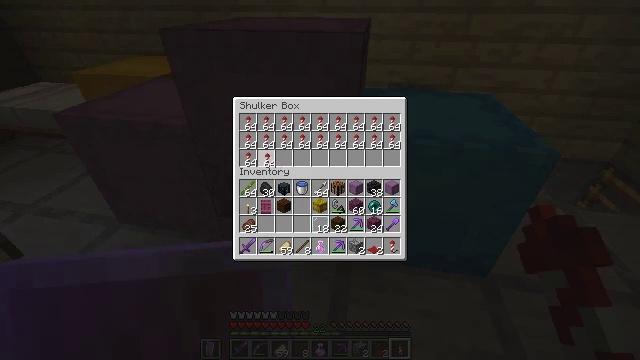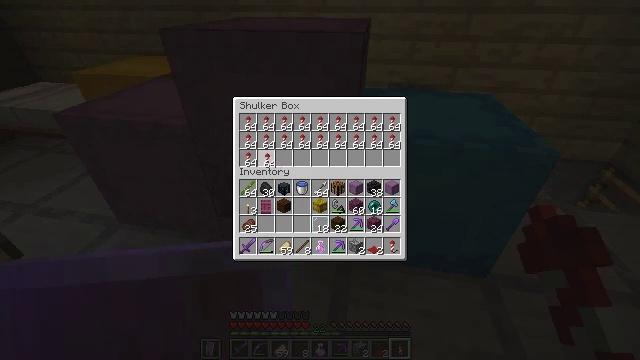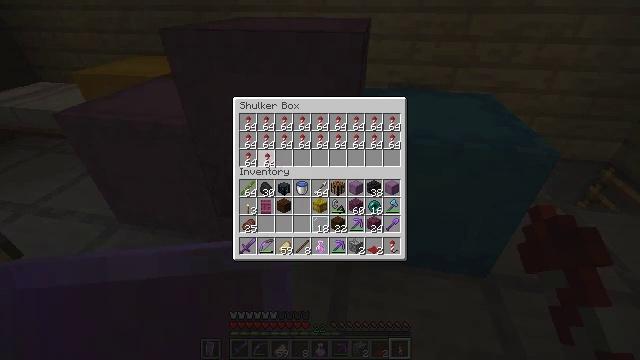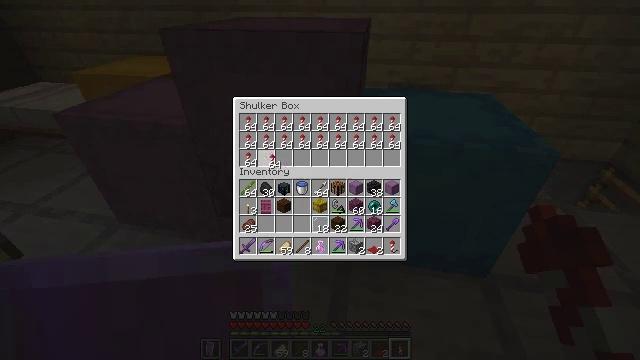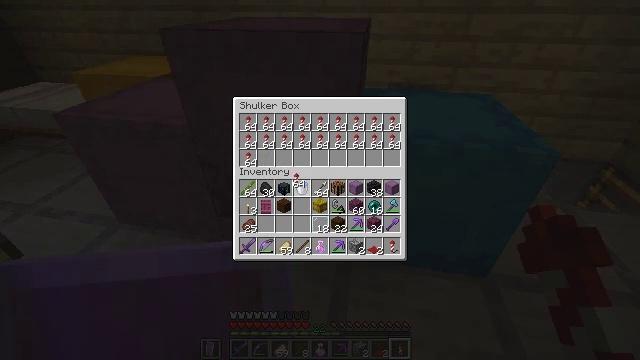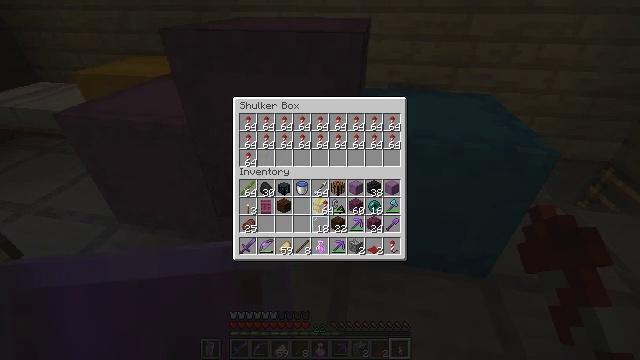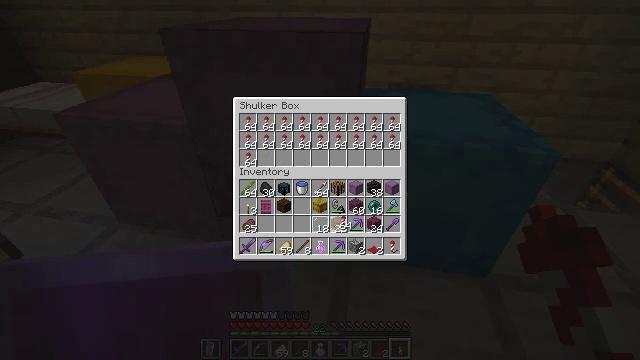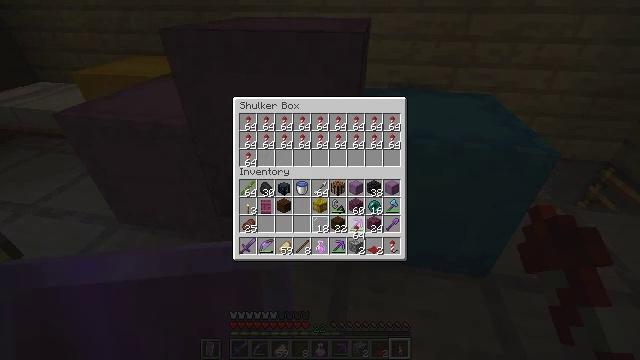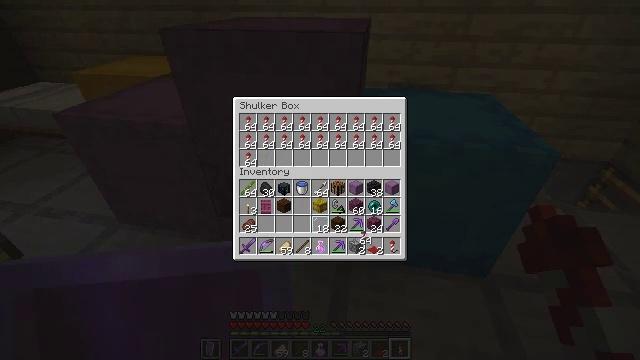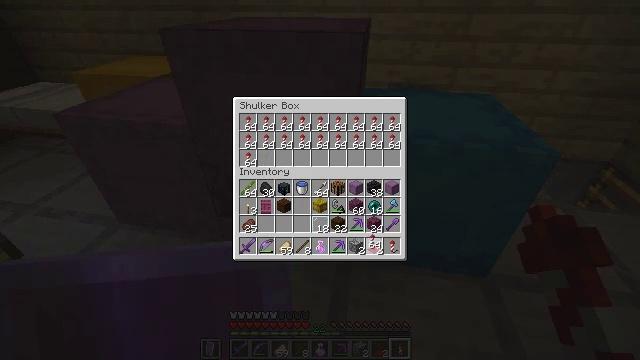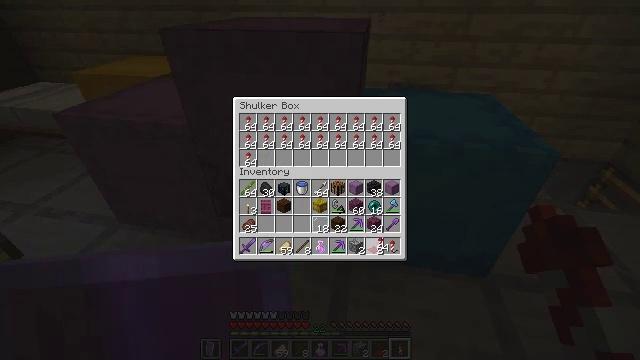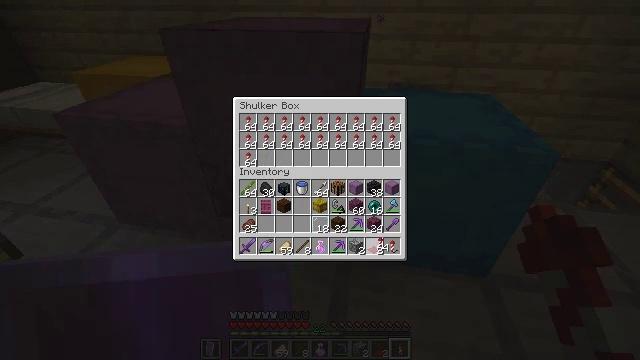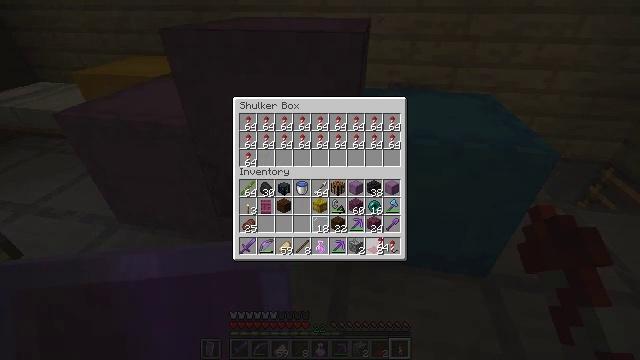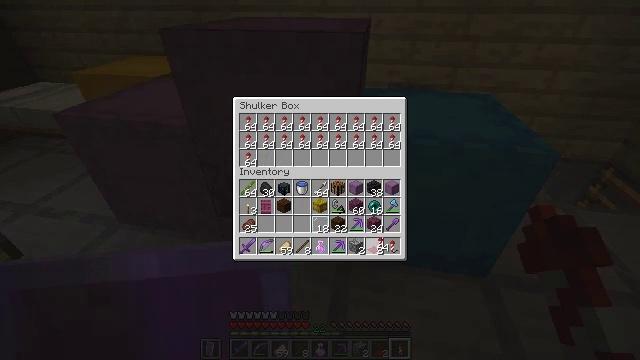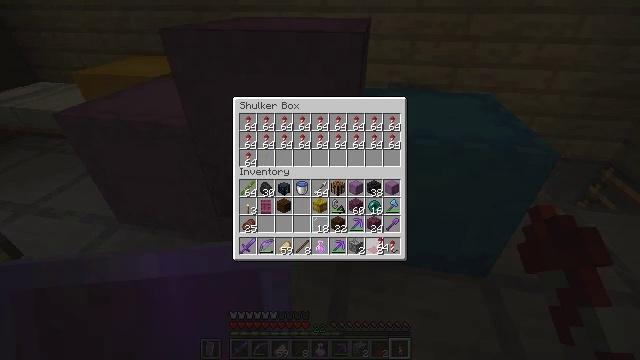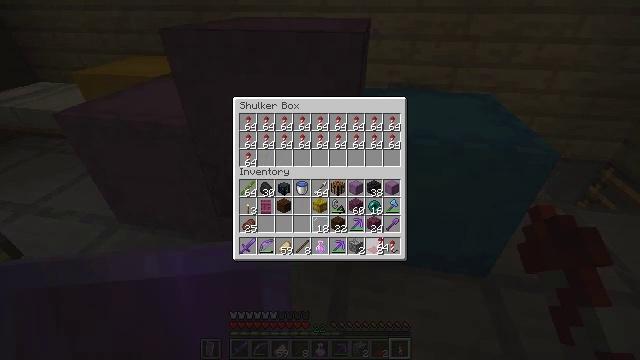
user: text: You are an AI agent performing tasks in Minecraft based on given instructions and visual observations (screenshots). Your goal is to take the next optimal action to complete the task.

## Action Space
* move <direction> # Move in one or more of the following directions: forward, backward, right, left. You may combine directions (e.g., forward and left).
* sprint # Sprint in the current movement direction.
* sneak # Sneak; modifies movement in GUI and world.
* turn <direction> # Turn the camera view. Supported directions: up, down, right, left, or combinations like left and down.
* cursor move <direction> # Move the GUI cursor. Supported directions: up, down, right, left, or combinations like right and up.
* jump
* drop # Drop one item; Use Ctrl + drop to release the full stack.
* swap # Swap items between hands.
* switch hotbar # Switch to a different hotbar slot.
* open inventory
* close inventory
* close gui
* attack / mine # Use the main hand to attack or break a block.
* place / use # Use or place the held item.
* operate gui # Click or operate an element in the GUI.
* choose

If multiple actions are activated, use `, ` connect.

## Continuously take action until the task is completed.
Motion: motion action
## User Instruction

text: Gather spruce leaves to collect foliage.
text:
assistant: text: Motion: attack / mine
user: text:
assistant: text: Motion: attack / mine
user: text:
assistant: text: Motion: no_op
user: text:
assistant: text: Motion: turn right and down
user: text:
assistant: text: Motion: turn right and down
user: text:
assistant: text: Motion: turn right and down
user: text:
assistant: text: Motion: turn right and down
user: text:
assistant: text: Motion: turn right
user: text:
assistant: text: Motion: turn right
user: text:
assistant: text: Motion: turn right
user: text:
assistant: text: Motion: no_op
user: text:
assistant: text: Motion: no_op
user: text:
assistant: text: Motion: no_op
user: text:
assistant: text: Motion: no_op
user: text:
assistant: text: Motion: no_op
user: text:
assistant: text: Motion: no_op
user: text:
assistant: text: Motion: no_op
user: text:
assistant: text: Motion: no_op
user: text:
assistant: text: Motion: no_op
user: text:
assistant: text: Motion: no_op
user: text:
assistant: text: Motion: attack / mine
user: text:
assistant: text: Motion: attack / mine
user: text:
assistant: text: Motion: turn left and up, attack / mine
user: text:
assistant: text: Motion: turn left and up
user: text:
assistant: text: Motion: turn left and up
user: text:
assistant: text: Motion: turn left and up
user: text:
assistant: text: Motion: no_op
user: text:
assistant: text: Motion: no_op
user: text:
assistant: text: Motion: turn left and up
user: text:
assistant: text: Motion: no_op